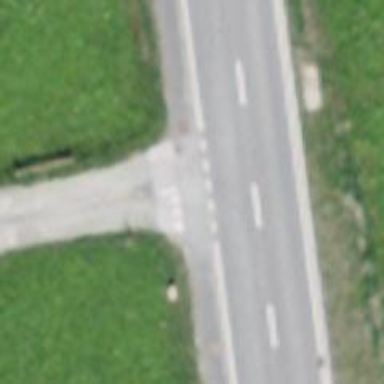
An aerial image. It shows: Secondary road with asphalt surface.